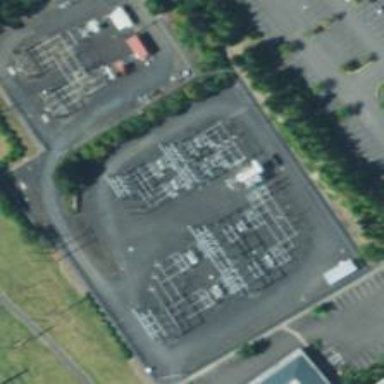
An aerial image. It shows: Switch for power supply.